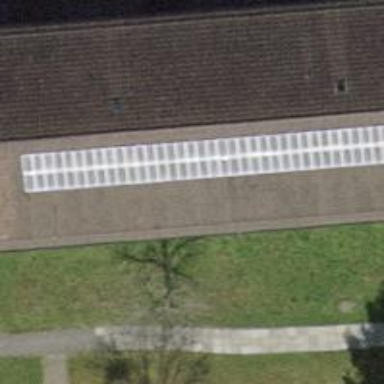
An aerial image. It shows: School building.